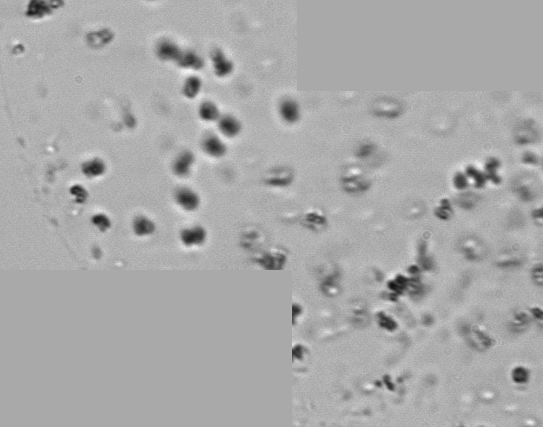
Label: Phaeocystis